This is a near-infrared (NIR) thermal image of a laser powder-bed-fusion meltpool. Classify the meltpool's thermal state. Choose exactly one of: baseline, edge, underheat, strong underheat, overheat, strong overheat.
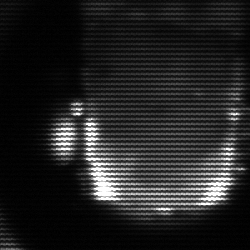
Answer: baseline